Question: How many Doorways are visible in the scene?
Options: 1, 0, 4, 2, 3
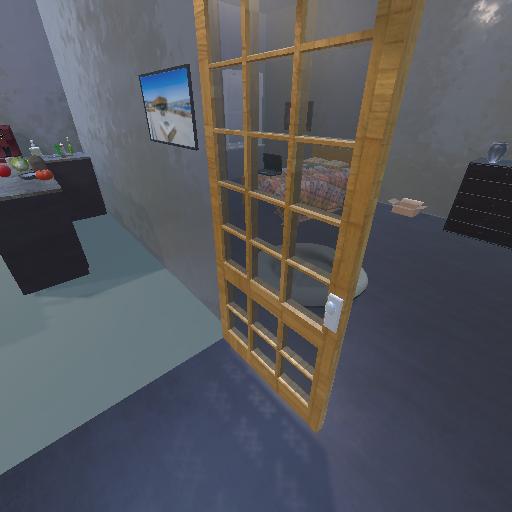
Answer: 1